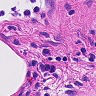
Metastatic tissue present: no